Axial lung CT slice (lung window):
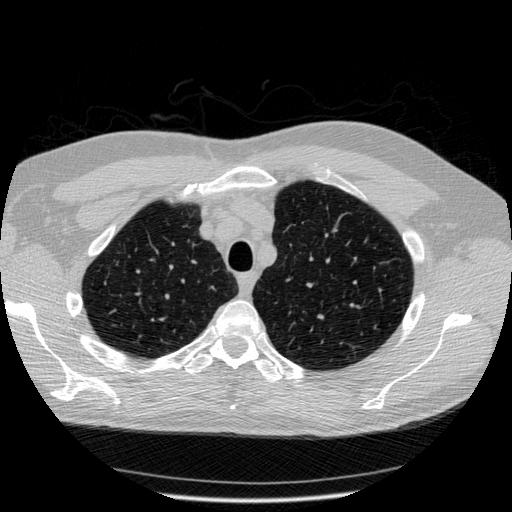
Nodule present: no